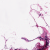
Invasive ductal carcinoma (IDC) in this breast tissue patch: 0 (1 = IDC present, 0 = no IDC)